Question: Am trying to find if there's any equivalent option DBCC SHRINKFILE T-SQL command for the option "Reorganize pages before releasing unused space" that is seen when performing through SSMS.

The usual TRUNCATEONLY/TargetSize options does reduce the file size but does it implicitly reorganise the pages also? Because no explanation is provided in the BOL - <URL>
--In 'thoughts'...
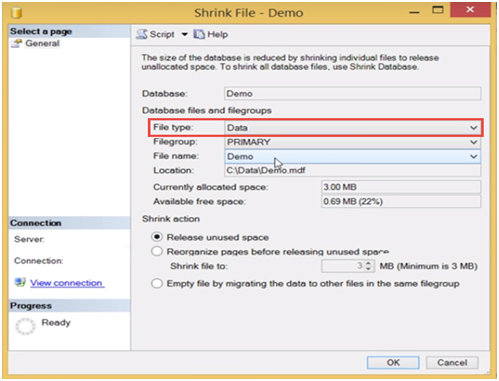
Answer: This option is confusing in my opinion.
In reality, neither option benefits sql server as it only serves to activate the editing of percentage according to the scripting results.
If you script both with the option checked and unchecked you see:
Checked:
DBCC SHRINKFILE (N'DatabaseName' , 160)
UnChecked:
DBCC SHRINKFILE (N'DatabaseName' , 160, TRUNCATEONLY)
The truncate only command option is not supposed to fragment your indexes, where, without it, specifying a percentage, will.